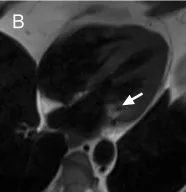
TSE T2-weighted.
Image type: radiology (mri)